Question: At first, thank you everybody for the amazing work on stackoverflow... you guys are amazing and have helped me out quite some times already. Regarding my problem: I have a series of vectors in the format (VectorX, VectorY, StartingpointX, StartingpointY)
'''
data = [(-0.15304757819399128, -0.034405679205349315, -5.42877197265625, 53.412933349609375), (-0.30532995491023485, -0.21523935094046465, -63.<PHONE>, 91.832427978515625), (-0.15872430479453215, -0.077999419482978283, -67.805389404296875, 81.001983642578125), (-0.36415549211687903, -0.33757147194808113, -59.015228271484375, 82.976226806640625), (0.0, 0.0, 0.0, 0.0), (-0.052973530805275004, 0.098212384392411423, 19.02667236328125, -13.72125244140625), (-0.34318724086483599, 0.17123742336019632, 80.0394287109375, 108.58499145507812), (0.19410169197834648, -0.17635303976555861, -55.603790283203125, -76.298828125), (-0.38774018337716143, -0.0824692384322816, -44.59942626953125, 68.402496337890625), (0.062202543524108478, -0.37219011831012949, -79.828826904296875, -10.764404296875), (-0.56582988168383963, 0.14872365390732512, 39.67657470703125, 97.303192138671875), (0.12496832467900276, -0.12216653754859408, 24.65948486328125, -30.92584228515625)]
'''
When I plot the vectorfield it looks like this:
'''
import numpy as np
import matplotlib.pyplot as plt
def main():
# Format Data...
numdata = len(data)
x = np.zeros(numdata)
y = np.zeros(numdata)
u = np.zeros(numdata)
v = np.zeros(numdata)
for i,el in enumerate(data):
x[i] = el[2]
y[i] = el[3]
# length of vector
z[i] = math.sqrt(el[0]**2+el[1]**2)
u[i] = el[0]
v[i] = el[1]
# Plot
plt.quiver(x,y,u,v )
# showing the length with color
plt.scatter(x, y, c=z)
plt.show()
main()
'''

I want to create a polynomial function to fit a continous vector field for the whole area. After some research I found the following functions for fitting polynoms in two dimensions. The problem is, that it only accepts one value for the value that is fitted.
'''
def polyfit2d(x, y, z, order=3):
ncols = (order + 1)**2
G = np.zeros((x.size, ncols))
ij = itertools.product(range(order+1), range(order+1))
for k, (i,j) in enumerate(ij):
G[:,k] = x**i * y**j
m, _, _, _ = np.linalg.lstsq(G, z)
return m
def polyval2d(x, y, m):
order = int(np.sqrt(len(m))) - 1
ij = itertools.product(range(order+1), range(order+1))
z = np.zeros_like(x)
for a, (i,j) in zip(m, ij):
z += a * x**i * y**j
return z
'''
Also when I tried to fit the one dimensional length of the vectors, the values returned from the polyval2d were completely off. Does anybody know a method to get a fitted function that will return a vector (x,y) for any point in the grid?
Thank you!
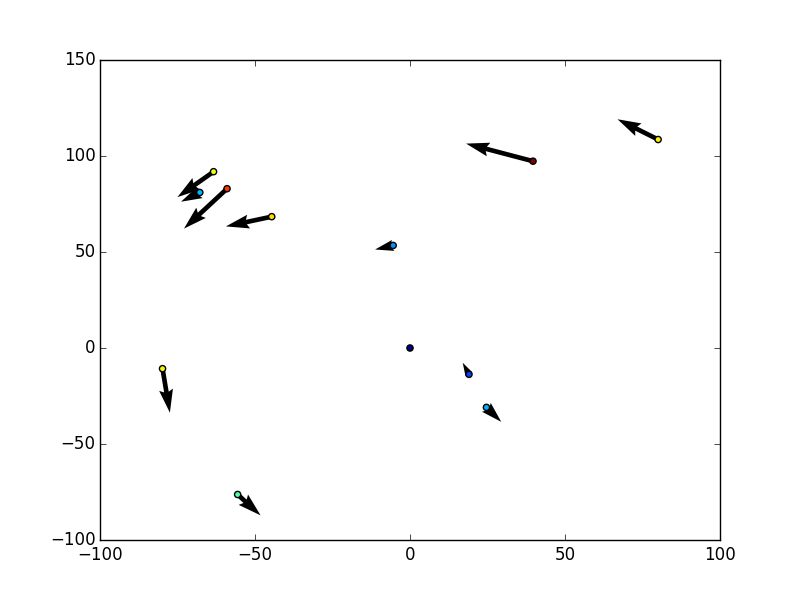
Answer: A polynomial to fit a 2-d vector field will be two bivariate polynomials - one for the x-component and one for the y-component. In other words, your final polynomial fitting will look something like:
'''
P(x,y) = ( x + x*y, 1 + x + y )
'''
So you will have to call 'polyfit2d' twice. Here is an example:
'''
import numpy as np
import itertools
def polyfit2d(x, y, z, order=3):
ncols = (order + 1)**2
G = np.zeros((x.size, ncols))
ij = itertools.product(range(order+1), range(order+1))
for k, (i,j) in enumerate(ij):
G[:,k] = x**i * y**j
m, _, _, _ = np.linalg.lstsq(G, z)
return m
def fmt1(x,i):
if i == 0:
return ""
elif i == 1:
return x
else:
return x + '^' + str(i)
def fmt2(i,j):
if i == 0:
return fmt1('y',j)
elif j == 0:
return fmt1('x',i)
else:
return fmt1('x',i) + fmt1('y',j)
def fmtpoly2(m, order):
for (i,j), c in zip(itertools.product(range(order+1), range(order+1)), m):
yield ("%f %s" % (c, fmt2(i,j)))
xs = np.array([ 0, 1, 2, 3] )
ys = np.array([ 0, 1, 2, 3] )
zx = np.array([ 0, 2, 6, 12])
zy = np.array([ 1, 3, 5, 7])
mx = polyfit2d(xs, ys, zx, 2)
print "x-component(x,y) = ", ' + '.join(fmtpoly2(mx,2))
my = polyfit2d(xs, ys, zy, 2)
print "y-component(x,y) = ", ' + '.join(fmtpoly2(my,2))
'''
In this example our vector field is:
'''
at (0,0): (0,1)
at (1,1): (2,3)
at (2,2): (6,5)
at (3,3): (12,7)
'''
Also, I think I found a bug in 'polyval2d' - this version gives more accurate results:
'''
def polyval2d(x, y, m):
order = int(np.sqrt(len(m))) - 1
ij = itertools.product(range(order+1), range(order+1))
z = np.zeros_like(x)
for a, (i,j) in zip(m, ij):
z = z + a * x**i * y**j
return z
'''